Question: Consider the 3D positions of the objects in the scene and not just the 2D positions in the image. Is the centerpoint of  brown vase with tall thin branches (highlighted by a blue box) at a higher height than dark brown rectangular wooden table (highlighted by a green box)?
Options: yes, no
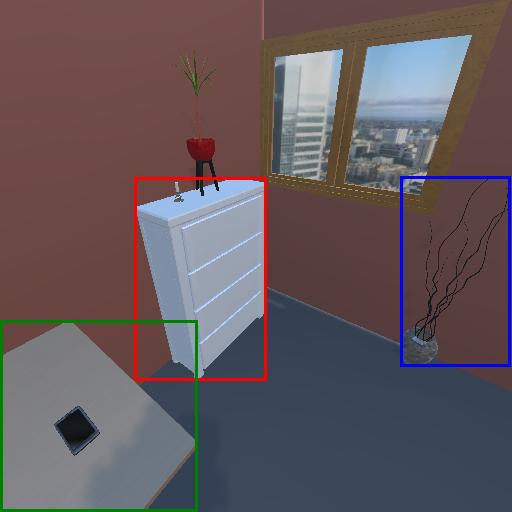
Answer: yes